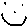
Label: smiley face